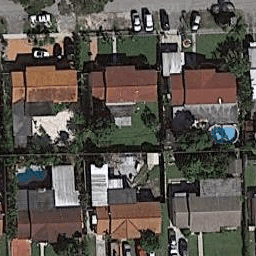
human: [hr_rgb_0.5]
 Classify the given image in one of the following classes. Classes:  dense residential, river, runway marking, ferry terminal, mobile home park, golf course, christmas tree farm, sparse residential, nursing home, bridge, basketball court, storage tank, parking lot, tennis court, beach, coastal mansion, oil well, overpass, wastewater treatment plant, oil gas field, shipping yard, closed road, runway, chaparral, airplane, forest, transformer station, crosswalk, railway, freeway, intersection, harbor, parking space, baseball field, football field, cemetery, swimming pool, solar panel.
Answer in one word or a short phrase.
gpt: dense residential